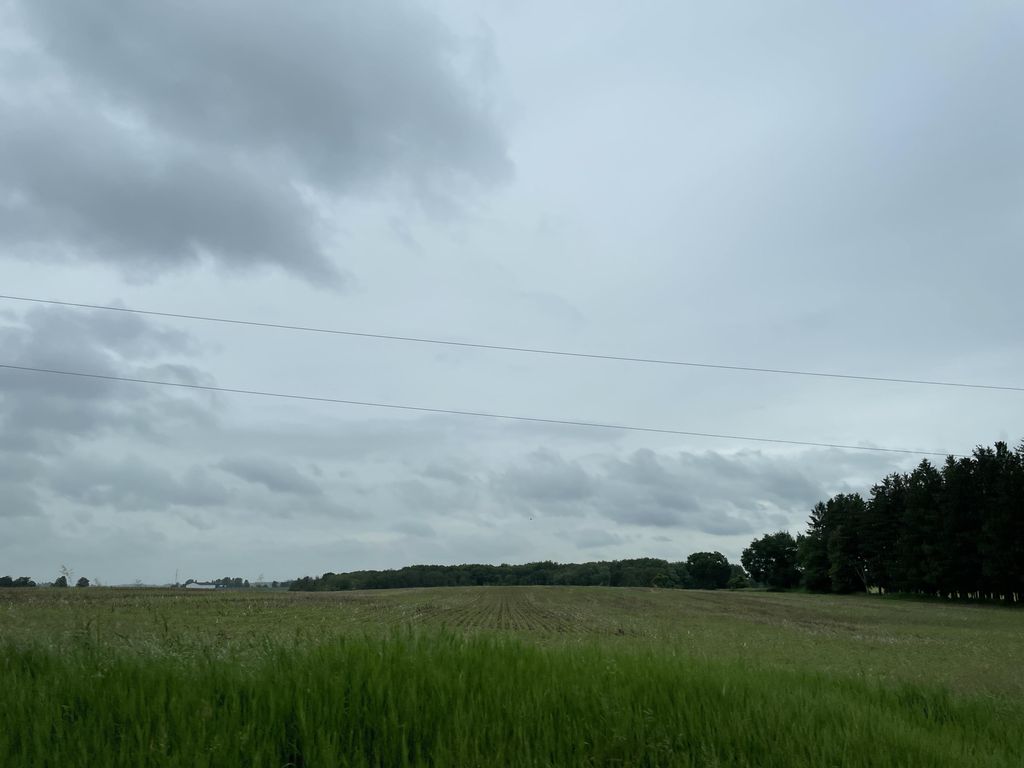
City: kitchener-waterloo